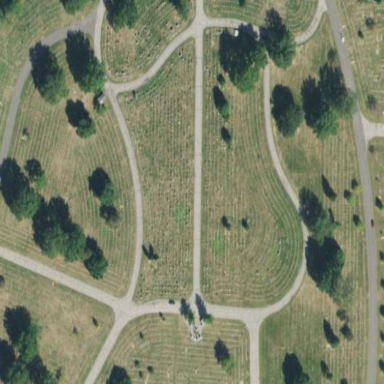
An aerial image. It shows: Grave yard.